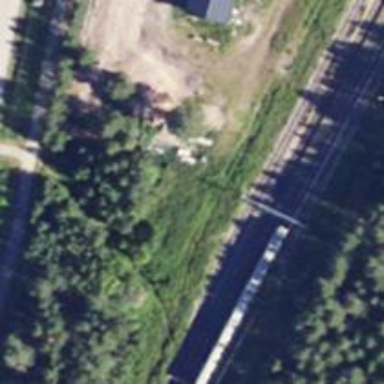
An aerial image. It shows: Wedge is used for the railway derail.